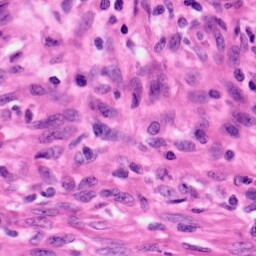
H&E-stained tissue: Lung